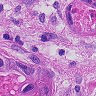
Metastatic tissue present: yes